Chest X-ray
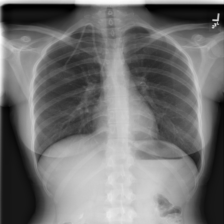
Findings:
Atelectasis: negative
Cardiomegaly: negative
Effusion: negative
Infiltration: negative
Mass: negative
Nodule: negative
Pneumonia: negative
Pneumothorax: negative
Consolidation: negative
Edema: negative
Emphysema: negative
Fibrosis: negative
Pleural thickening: negative
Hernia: negative